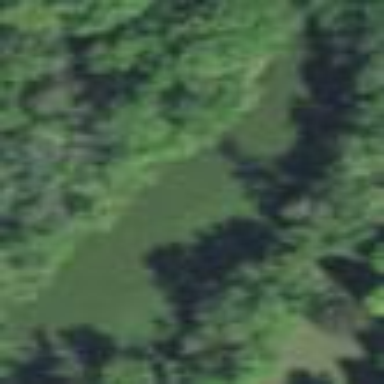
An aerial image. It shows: Pond with natural water.